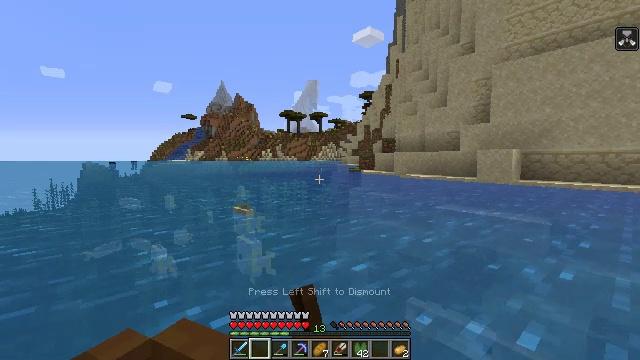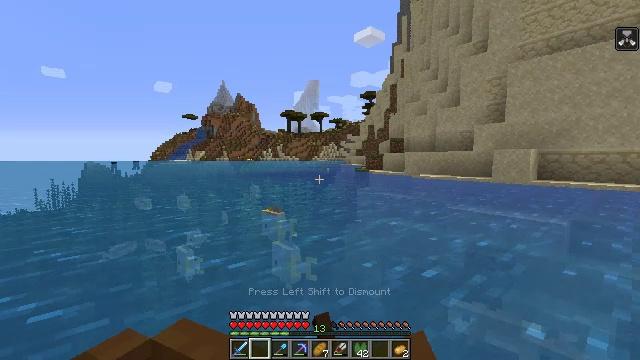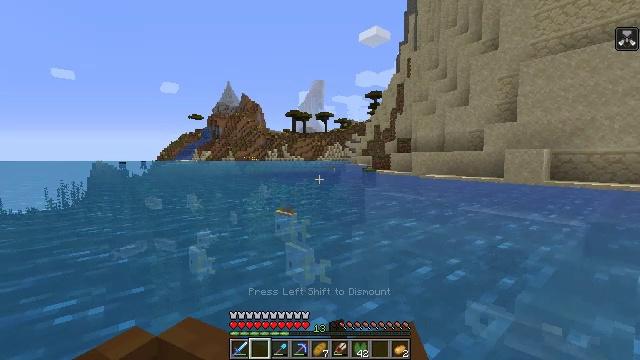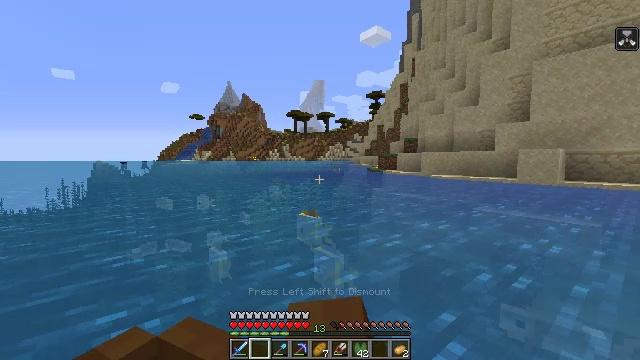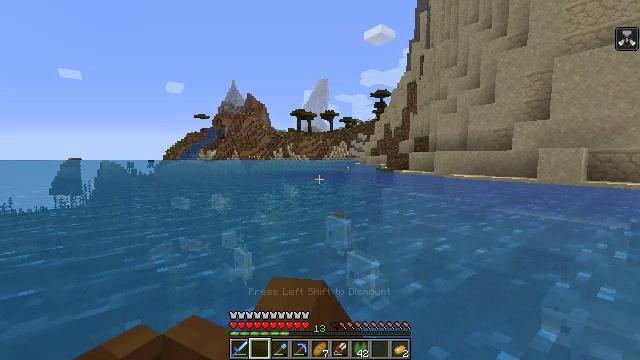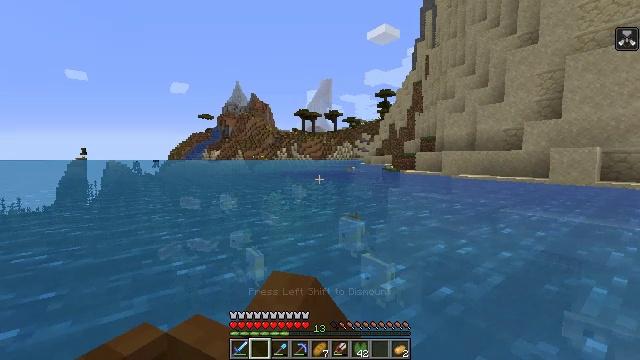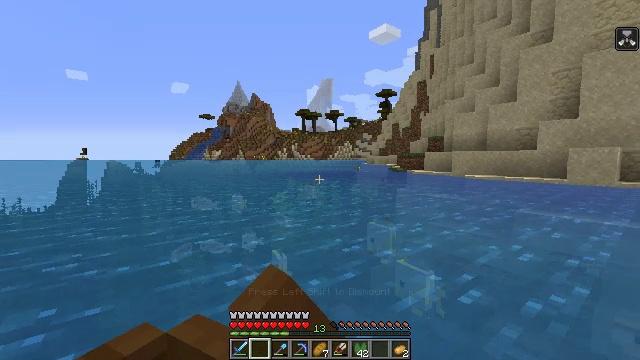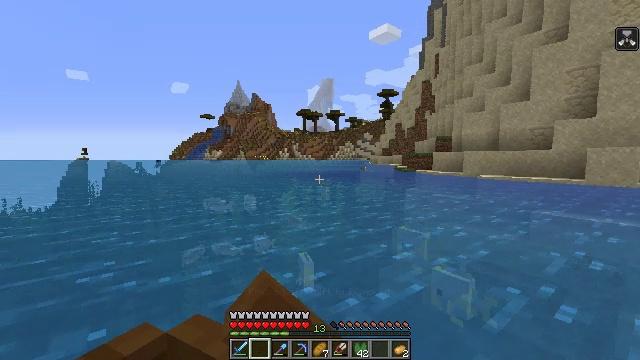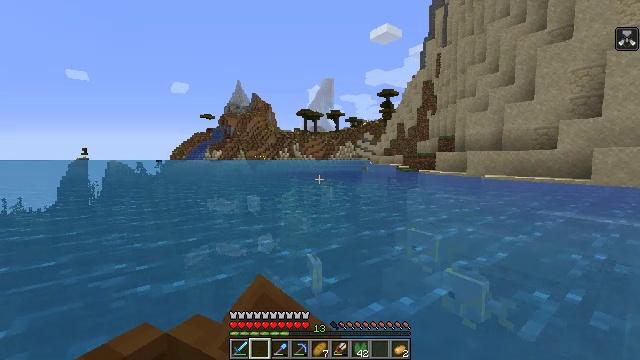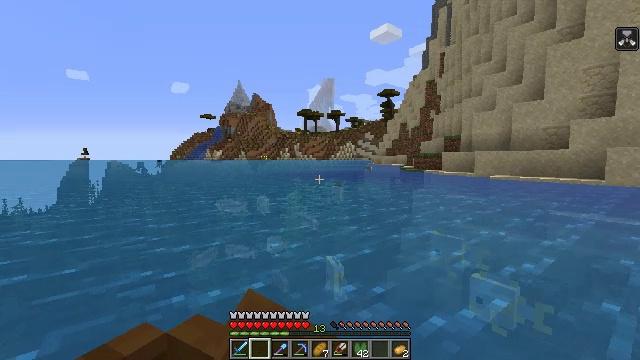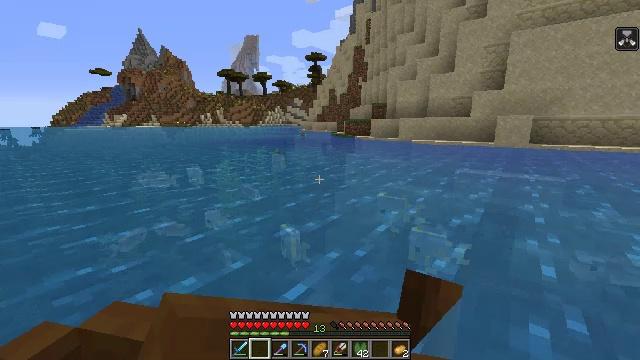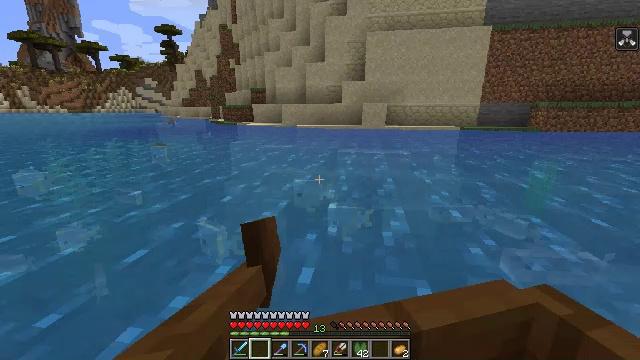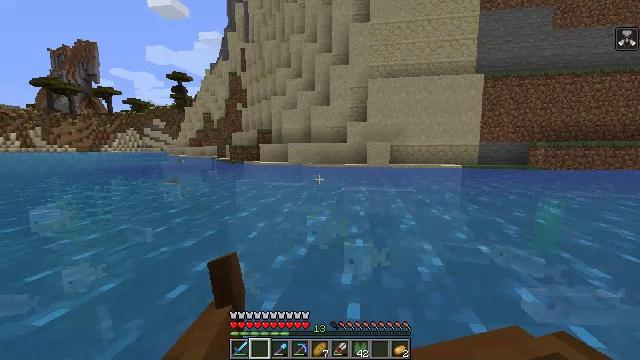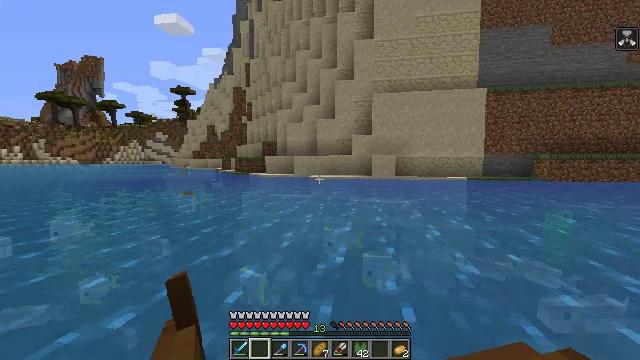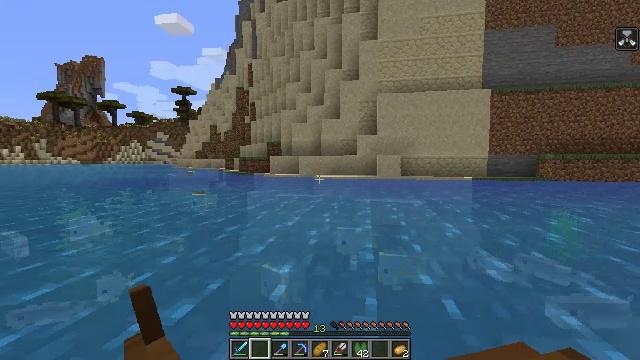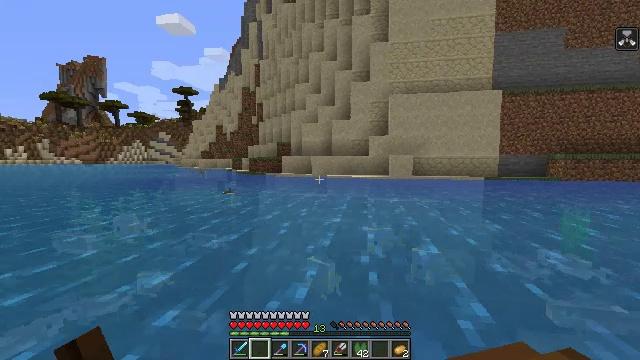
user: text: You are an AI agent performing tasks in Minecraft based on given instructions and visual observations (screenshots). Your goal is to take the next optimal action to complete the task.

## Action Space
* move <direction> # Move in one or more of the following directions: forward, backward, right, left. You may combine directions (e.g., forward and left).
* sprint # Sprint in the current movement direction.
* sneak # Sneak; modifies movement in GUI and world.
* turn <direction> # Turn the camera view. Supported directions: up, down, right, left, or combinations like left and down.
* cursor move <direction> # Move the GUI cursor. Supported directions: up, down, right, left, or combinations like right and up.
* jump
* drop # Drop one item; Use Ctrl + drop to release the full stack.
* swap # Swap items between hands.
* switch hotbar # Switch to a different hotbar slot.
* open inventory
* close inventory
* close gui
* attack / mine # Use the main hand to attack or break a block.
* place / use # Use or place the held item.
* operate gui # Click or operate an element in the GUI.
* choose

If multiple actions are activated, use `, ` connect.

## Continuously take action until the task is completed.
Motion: motion action
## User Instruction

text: Gather materials by mining mossy stone bricks.
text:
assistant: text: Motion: move forward
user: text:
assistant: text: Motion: move forward, turn left
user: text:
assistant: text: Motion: move forward
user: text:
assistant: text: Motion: move forward
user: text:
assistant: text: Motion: move forward
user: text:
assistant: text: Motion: move forward
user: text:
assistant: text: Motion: move forward
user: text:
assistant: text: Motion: move forward
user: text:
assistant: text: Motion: move forward
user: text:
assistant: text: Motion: move forward, turn right and down
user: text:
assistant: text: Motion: move forward, turn right and down
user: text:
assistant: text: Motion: move forward, turn right and up
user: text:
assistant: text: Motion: move forward, turn right and up
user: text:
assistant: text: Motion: move forward
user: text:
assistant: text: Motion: move forward
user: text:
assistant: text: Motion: move forward
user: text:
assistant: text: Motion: move forward, turn left
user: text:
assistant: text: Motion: move forward, turn left
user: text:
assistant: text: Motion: move forward, turn left and down
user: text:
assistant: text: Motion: move forward, turn left and down
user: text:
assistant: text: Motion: move forward, turn left
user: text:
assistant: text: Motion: move forward, turn left and up
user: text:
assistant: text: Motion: move forward, turn left
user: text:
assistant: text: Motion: move forward
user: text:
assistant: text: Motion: move forward
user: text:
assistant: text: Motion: move forward
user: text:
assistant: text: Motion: move forward
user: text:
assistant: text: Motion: move forward
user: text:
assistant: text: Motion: move forward
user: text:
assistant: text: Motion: move forward